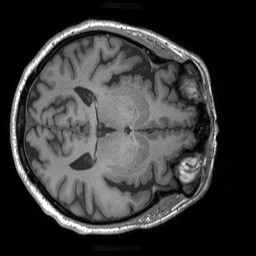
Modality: T1w
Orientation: axial
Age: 75
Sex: male
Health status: healthy
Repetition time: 1.9 s
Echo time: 0.00252 s